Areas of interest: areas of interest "Wuyin Liangju Hotel (Mengzi Zhaozhong Road Branch)"
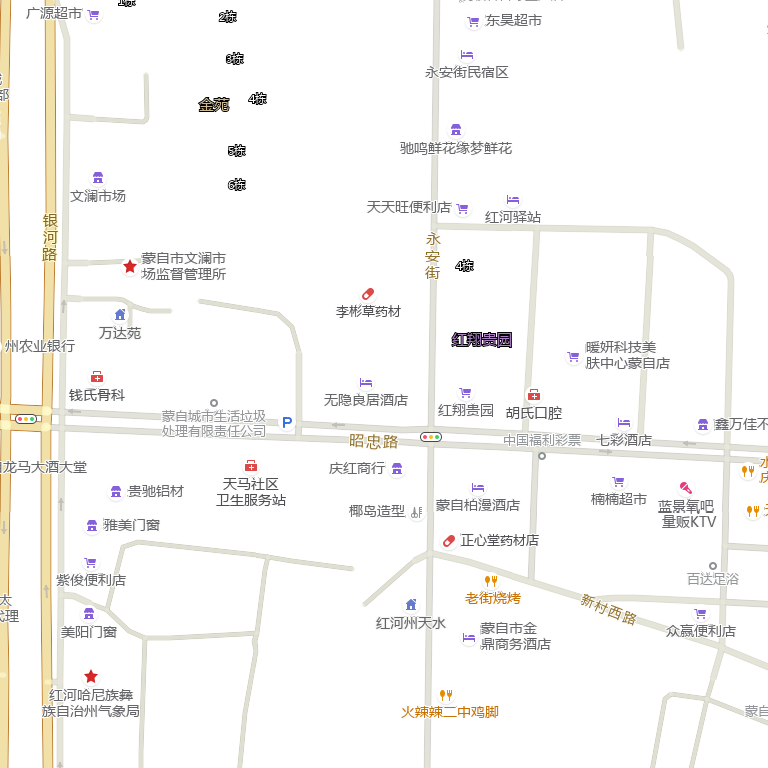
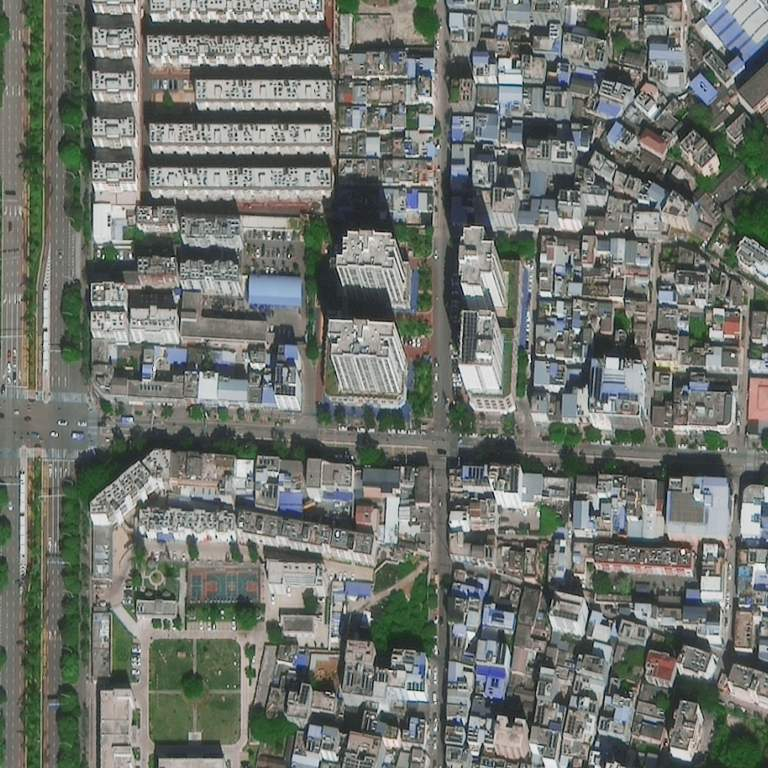